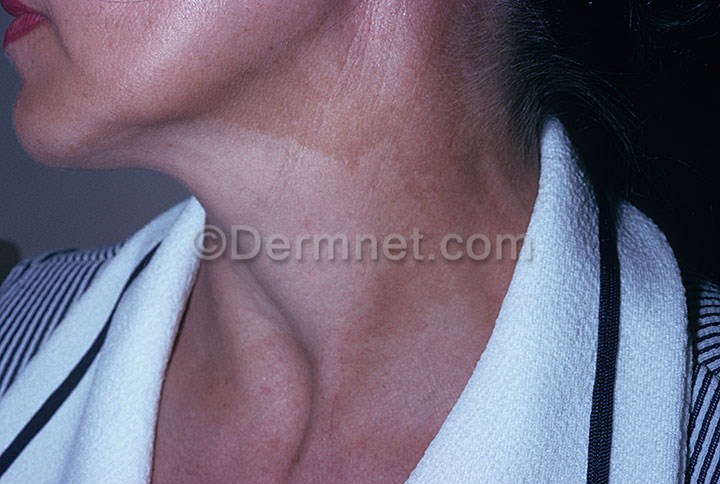
Disease: Light Diseases and Disorders of Pigmentation